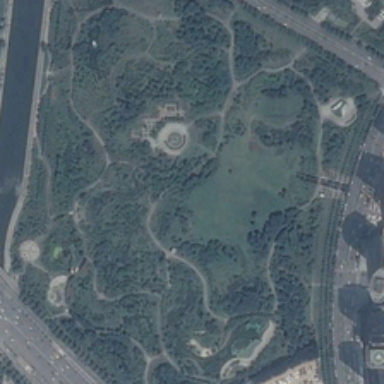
An island are in the middle of the lake .